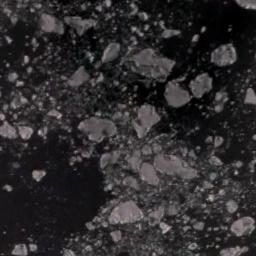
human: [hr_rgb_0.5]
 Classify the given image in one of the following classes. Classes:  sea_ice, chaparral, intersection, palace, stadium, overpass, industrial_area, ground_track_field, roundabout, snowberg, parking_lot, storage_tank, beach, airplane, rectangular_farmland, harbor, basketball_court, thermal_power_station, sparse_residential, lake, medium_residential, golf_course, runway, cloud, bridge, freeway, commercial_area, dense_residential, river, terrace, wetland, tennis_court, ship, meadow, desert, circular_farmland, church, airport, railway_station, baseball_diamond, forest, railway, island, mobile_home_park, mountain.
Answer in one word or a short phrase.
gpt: sea_ice